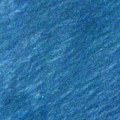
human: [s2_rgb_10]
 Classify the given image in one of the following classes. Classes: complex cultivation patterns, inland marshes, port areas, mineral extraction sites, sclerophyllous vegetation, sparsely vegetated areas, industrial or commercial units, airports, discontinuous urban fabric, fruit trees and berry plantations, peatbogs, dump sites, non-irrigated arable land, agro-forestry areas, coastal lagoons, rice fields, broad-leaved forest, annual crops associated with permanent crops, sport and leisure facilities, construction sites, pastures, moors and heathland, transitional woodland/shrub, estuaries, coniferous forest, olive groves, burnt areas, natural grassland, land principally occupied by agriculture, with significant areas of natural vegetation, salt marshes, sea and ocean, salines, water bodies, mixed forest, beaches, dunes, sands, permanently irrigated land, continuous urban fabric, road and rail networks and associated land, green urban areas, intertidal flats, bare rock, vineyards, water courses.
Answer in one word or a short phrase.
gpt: sea and ocean